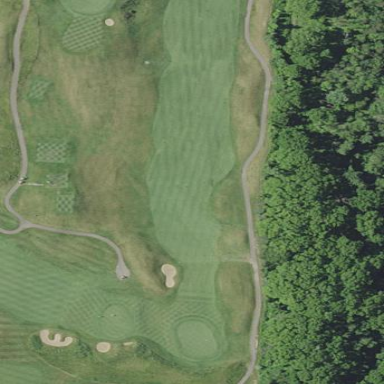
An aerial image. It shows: Golf fairway surrounded by grass.